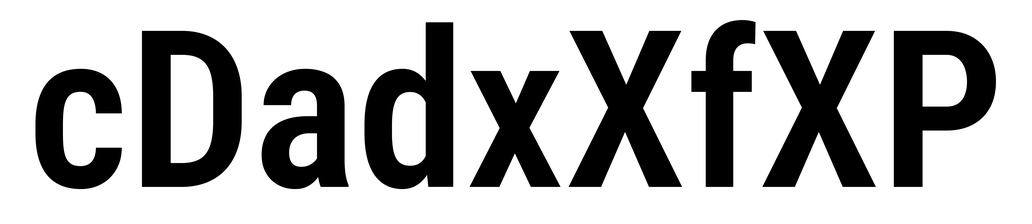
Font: Roboto_Condensed_SemiBold